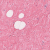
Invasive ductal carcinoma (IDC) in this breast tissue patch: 0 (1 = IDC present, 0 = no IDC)